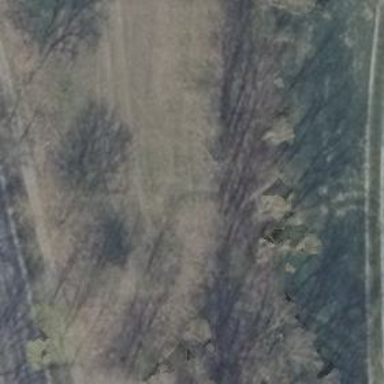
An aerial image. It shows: Abandoned railway with historical significance.